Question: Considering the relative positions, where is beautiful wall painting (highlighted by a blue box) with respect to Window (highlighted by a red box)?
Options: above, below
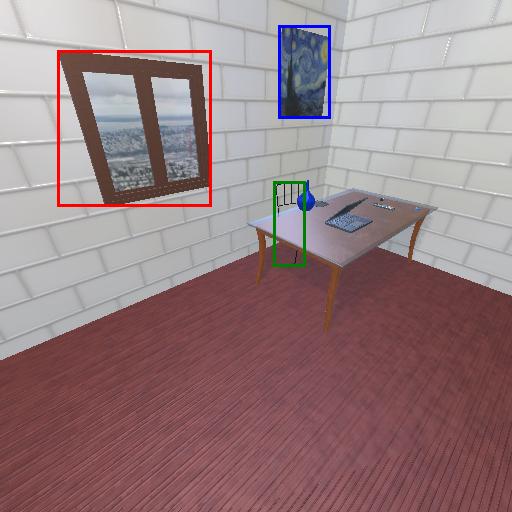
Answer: above